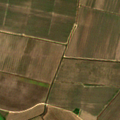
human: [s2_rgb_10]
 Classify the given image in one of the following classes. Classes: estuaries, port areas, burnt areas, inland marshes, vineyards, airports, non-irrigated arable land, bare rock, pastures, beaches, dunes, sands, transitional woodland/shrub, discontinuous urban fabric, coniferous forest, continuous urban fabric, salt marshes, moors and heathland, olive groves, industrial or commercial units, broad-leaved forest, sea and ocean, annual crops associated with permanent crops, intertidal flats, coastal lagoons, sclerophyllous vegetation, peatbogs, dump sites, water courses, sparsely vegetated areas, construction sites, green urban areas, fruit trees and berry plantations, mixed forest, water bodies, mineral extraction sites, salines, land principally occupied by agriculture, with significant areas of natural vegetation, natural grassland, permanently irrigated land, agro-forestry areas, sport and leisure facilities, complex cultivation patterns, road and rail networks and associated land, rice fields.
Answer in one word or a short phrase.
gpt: permanently irrigated land